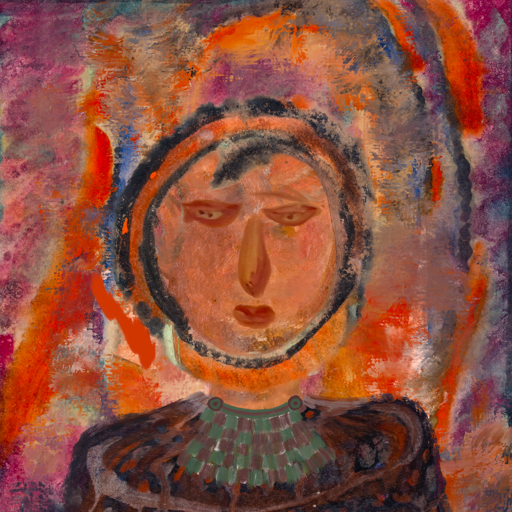
Background: Experience, Head And Neck Front: Boggyland, Face Front: Pious_Lady, Bust: Hypocrite, Hair Front: Childish, Head Accessory: Blank, Second Necklace: After_Raid, Necklace: Blank, Baby: Blank